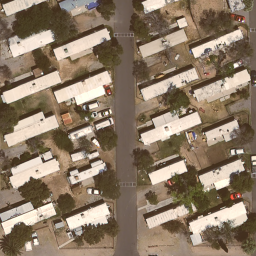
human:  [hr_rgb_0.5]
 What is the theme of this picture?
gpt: mobile home park